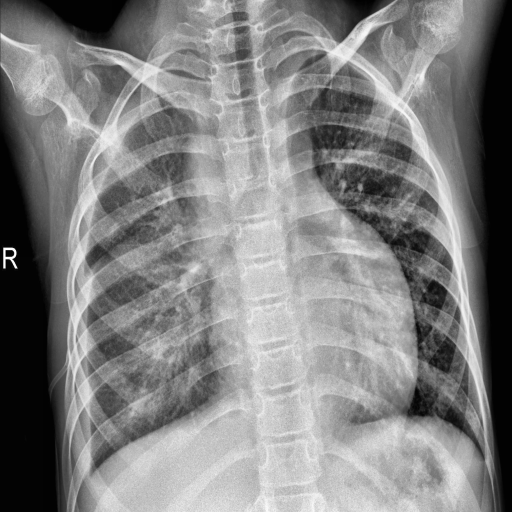
Finding: PNEUMONIA